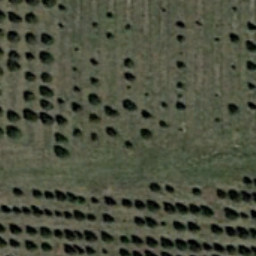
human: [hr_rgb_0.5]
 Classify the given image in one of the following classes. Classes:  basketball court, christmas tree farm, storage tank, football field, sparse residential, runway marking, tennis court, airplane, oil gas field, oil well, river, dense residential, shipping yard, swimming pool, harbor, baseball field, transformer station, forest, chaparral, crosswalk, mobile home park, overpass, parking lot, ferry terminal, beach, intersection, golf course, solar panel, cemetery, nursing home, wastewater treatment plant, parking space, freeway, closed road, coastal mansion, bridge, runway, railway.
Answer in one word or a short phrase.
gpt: christmas tree farm